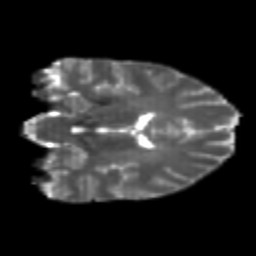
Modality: T2w
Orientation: coronal
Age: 23
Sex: female
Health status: healthy
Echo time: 0.074 s